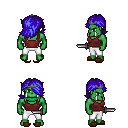
a pixel art fantasy rpg character, male body template, orc, green skin, maroon pirate shirt, white pants, blue swoop hairstyle, iron tiara, brown slippers, dagger, four views (front, back, left, right), 2x2 character sprite sheet, small pixel art, hard edges, no anti-aliasing